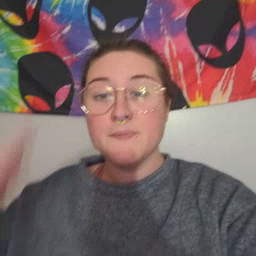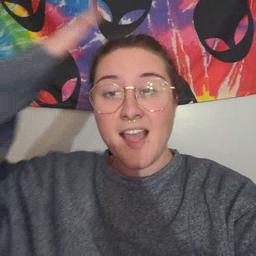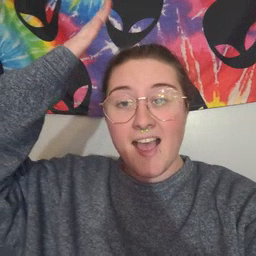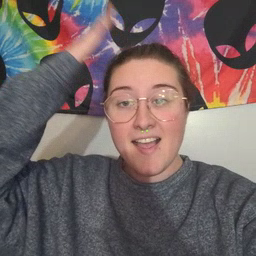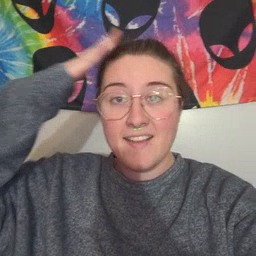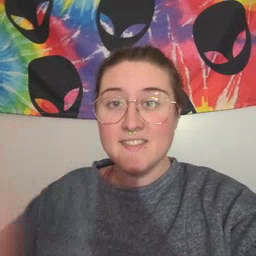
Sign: hat